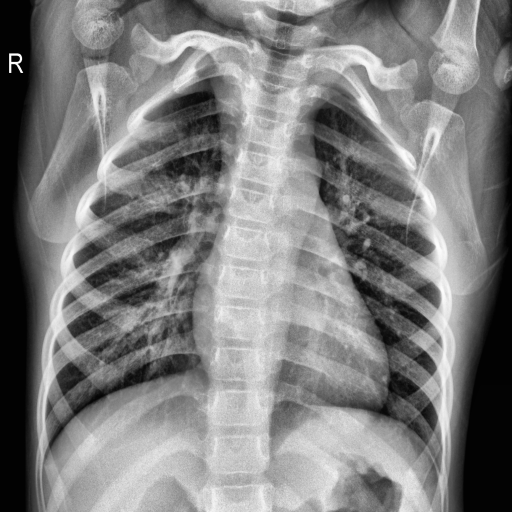
Finding: NORMAL